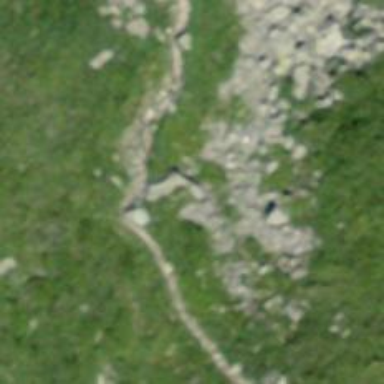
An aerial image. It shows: Excellent visible ground path.